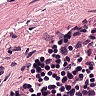
Metastatic tissue present: no